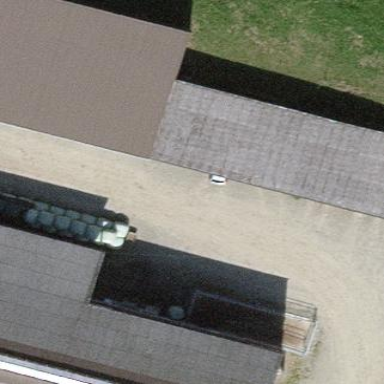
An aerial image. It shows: View of roof of building.